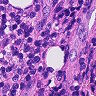
Metastatic tissue present: no